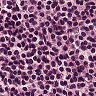
Metastatic tissue present: no